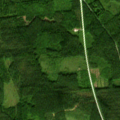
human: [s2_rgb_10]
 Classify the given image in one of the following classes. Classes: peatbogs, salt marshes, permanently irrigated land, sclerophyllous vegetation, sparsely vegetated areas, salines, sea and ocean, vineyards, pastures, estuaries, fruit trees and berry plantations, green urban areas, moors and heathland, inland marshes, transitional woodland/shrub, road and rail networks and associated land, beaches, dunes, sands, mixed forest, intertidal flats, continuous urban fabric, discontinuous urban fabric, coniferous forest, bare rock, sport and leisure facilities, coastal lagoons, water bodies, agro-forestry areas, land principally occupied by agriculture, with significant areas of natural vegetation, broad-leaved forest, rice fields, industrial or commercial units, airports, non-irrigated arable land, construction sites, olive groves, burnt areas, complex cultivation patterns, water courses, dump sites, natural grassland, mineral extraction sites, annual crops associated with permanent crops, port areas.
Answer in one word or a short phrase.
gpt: coniferous forest, mixed forest, transitional woodland/shrub